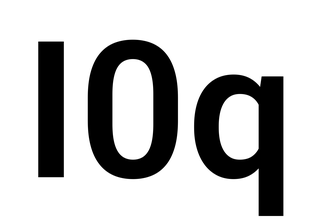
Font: Roboto_SemiBold